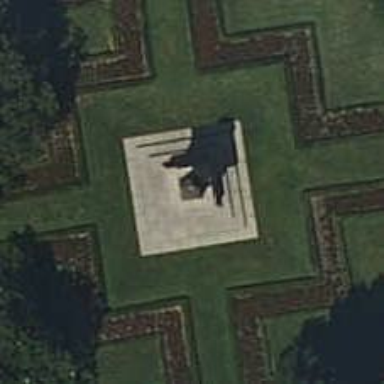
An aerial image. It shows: Historic memorial featuring statue.